Brain MRI, t2w sequence, axial 2D slice.
Patient: age 29, sex F, weight 78 kg, height 1.78 m
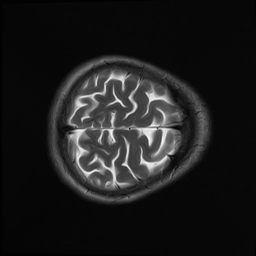